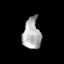
Tissue: skin
Cell type: Epithelial cells
Senescence score: 0.1941
Nuclear area (px): 539
Mean DAPI intensity: 173.05